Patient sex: M
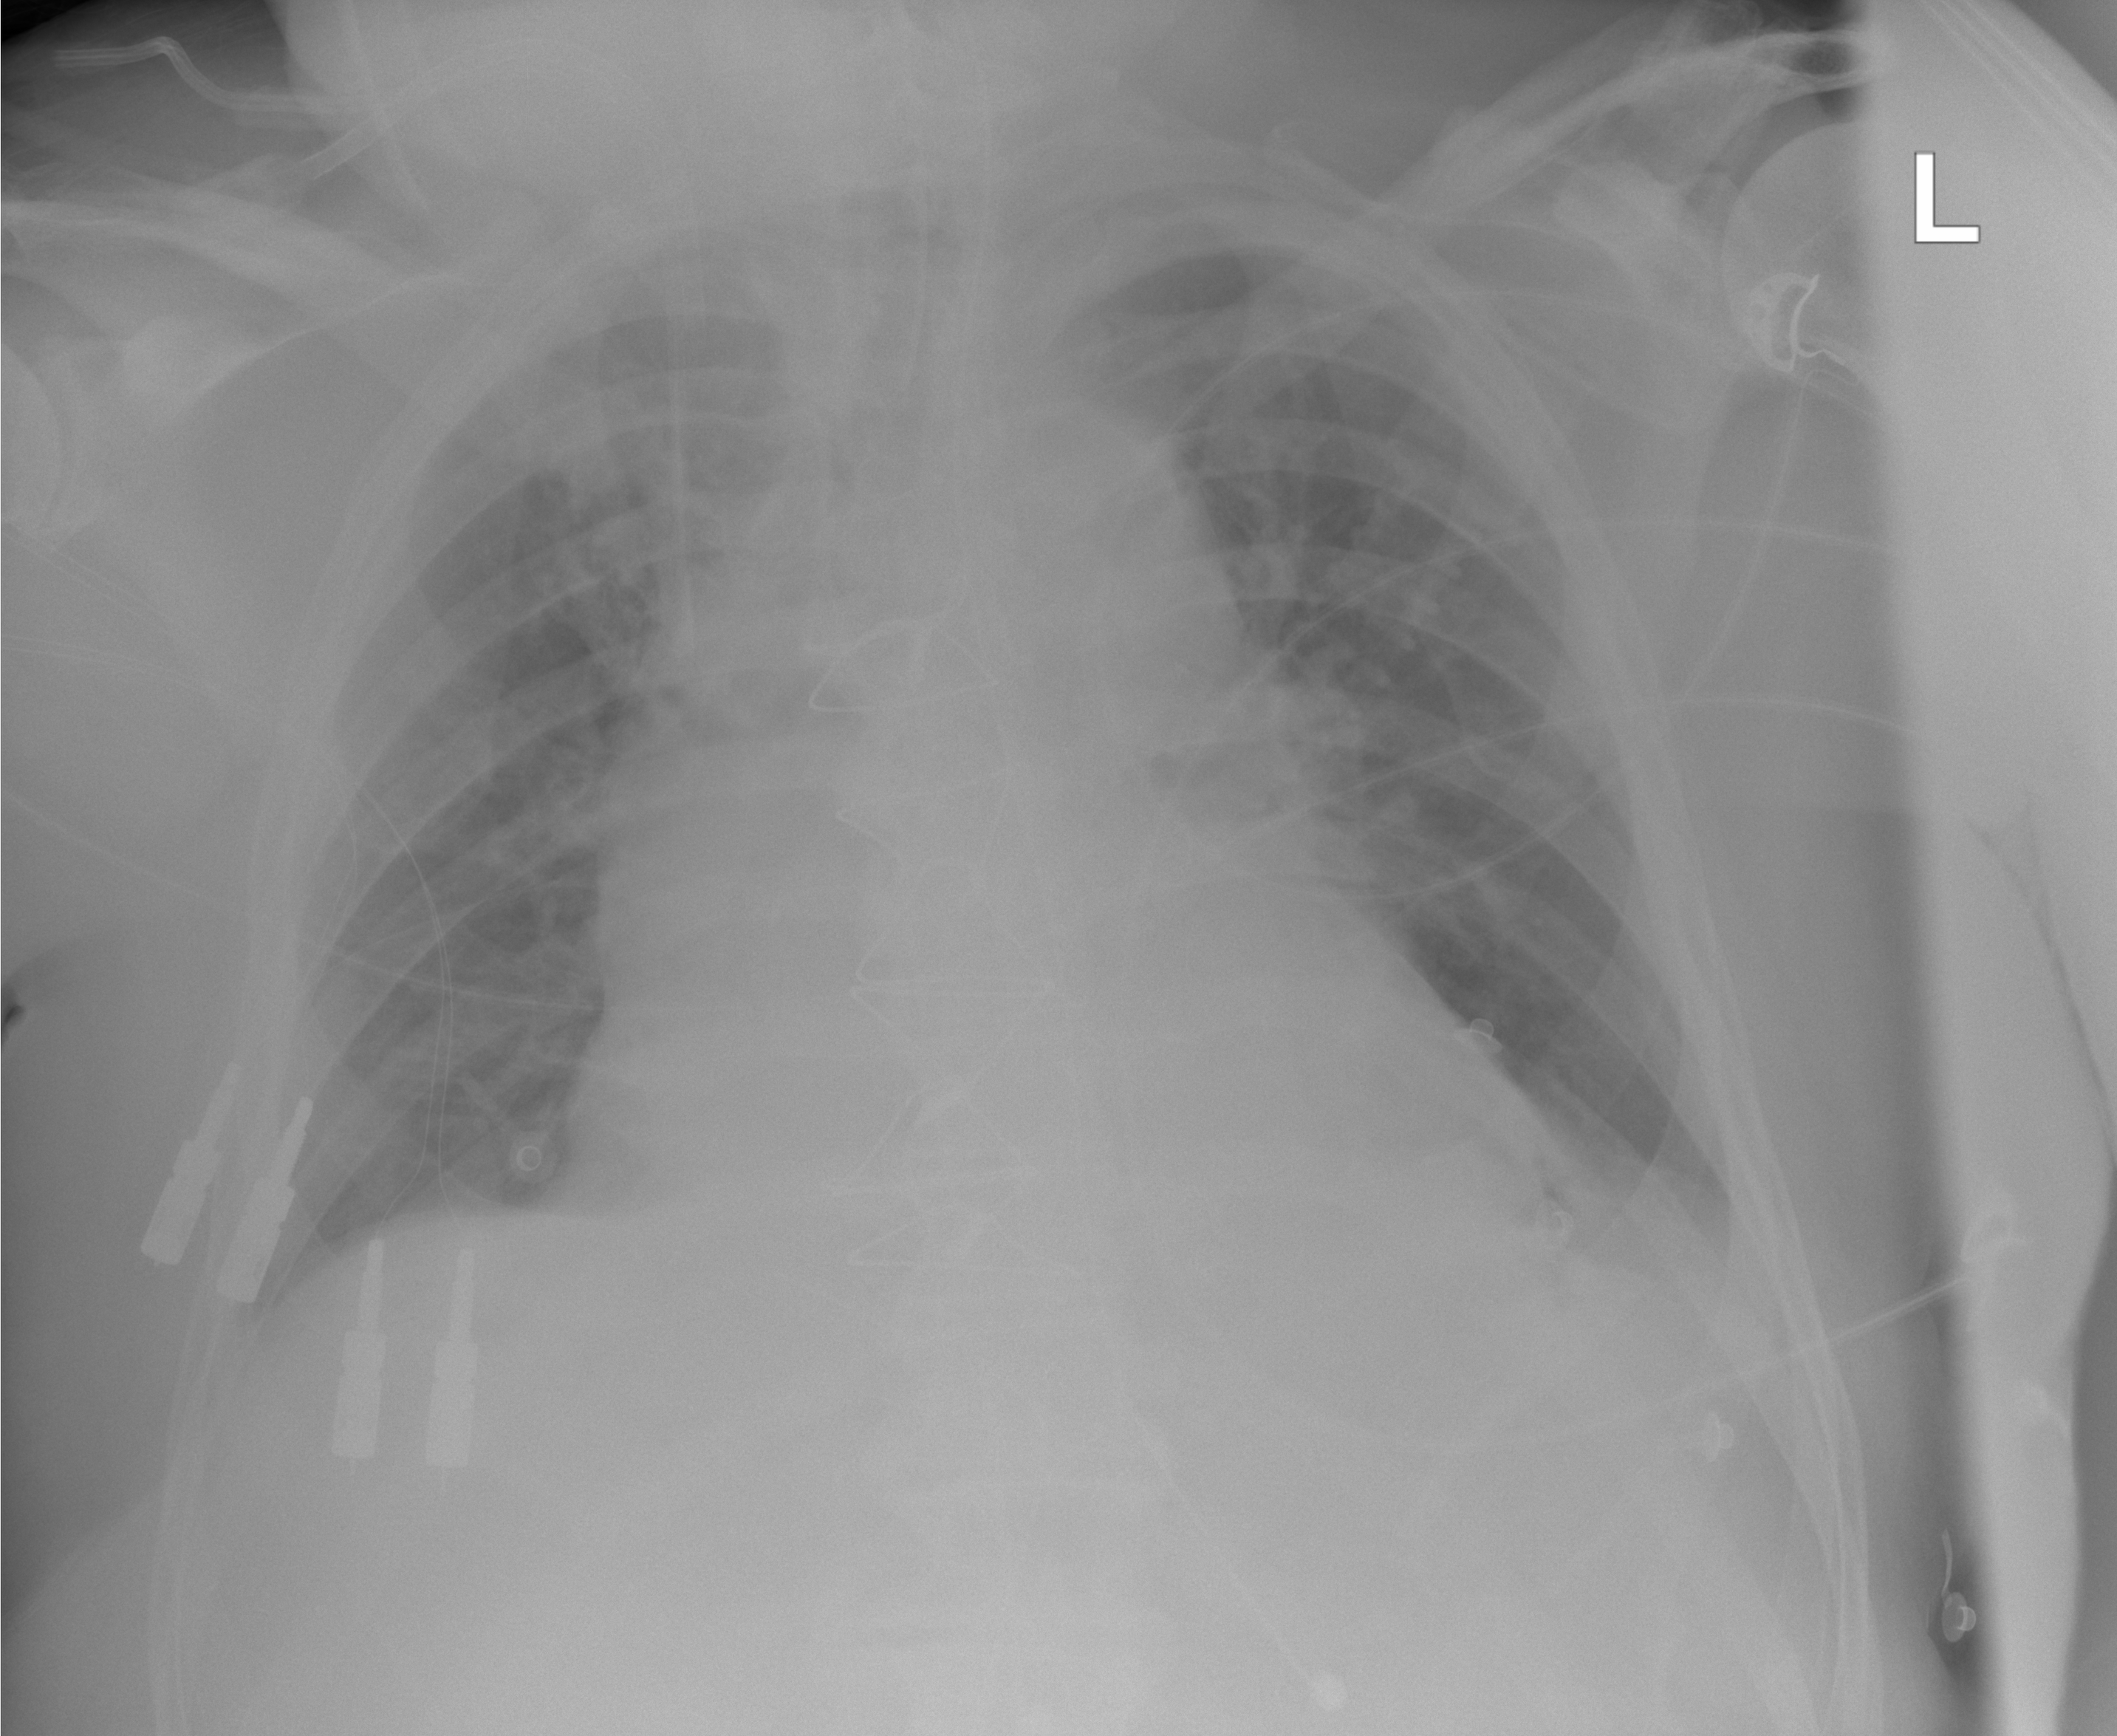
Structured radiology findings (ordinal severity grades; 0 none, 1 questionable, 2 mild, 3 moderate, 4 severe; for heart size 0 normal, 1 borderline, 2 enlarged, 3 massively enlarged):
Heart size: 2
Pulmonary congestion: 0
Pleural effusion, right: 0
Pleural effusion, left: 1
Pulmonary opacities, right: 0
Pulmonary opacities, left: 0
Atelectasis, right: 0
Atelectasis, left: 1